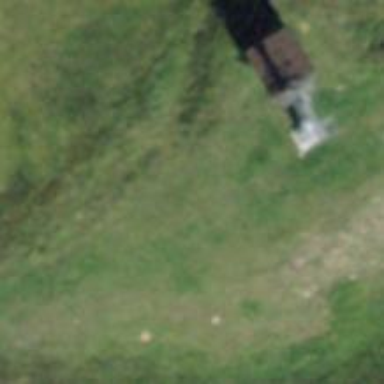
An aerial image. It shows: Wayside cross with historic significance.